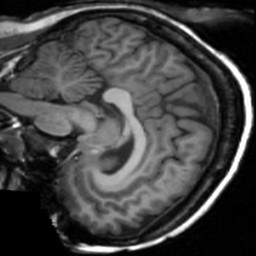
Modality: T1w
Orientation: sagittal
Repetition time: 0.008948 s
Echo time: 0.001784 s